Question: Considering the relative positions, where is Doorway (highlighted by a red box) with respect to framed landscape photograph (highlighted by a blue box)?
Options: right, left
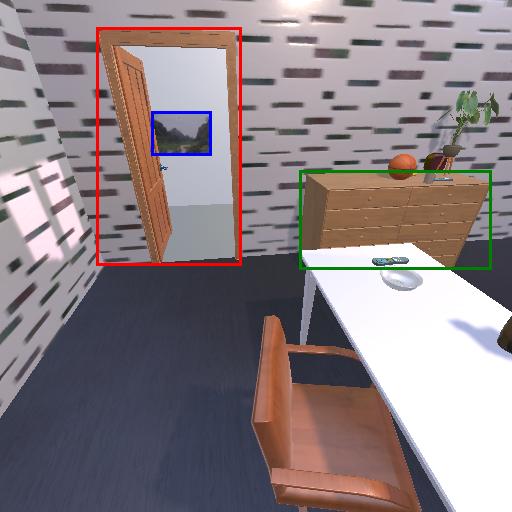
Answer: right